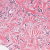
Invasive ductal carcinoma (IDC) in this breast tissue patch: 1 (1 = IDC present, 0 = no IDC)